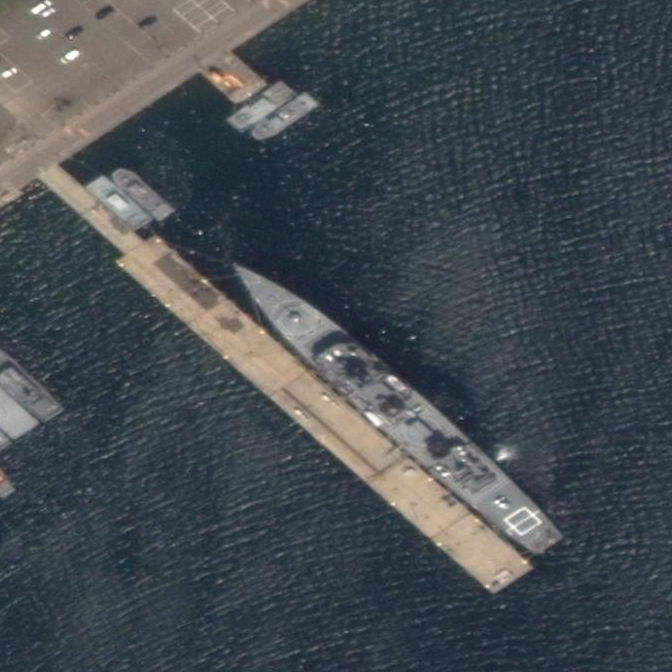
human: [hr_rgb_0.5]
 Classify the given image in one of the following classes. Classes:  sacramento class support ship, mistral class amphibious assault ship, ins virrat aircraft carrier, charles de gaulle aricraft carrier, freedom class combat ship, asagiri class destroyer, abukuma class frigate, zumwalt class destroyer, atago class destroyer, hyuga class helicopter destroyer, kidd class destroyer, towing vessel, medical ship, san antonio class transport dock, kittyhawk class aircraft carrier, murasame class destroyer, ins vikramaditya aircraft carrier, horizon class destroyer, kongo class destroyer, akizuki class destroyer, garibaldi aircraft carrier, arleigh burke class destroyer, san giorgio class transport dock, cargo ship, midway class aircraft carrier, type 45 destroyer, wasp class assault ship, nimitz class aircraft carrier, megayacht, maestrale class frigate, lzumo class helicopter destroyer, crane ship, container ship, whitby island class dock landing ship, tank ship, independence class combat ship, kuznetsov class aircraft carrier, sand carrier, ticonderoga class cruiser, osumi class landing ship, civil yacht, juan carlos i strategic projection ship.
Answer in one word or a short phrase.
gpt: Arleigh Burke class destroyer